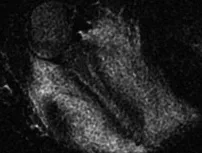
Fast spin-echo T2 weighted, fat-suppressed T2W imaging. Axial. T2 fast spin-echo fat-sat images through the body of the superior.
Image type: radiology (mri)